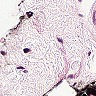
Metastatic tissue present: no